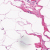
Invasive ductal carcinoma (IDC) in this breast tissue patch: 0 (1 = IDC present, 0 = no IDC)